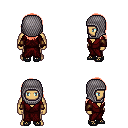
a pixel art fantasy rpg character, male body template, human, tanned skin, red robe, metal pants, red long hairstyle, chain hood, cloth bracers, ghillies, four views (front, back, left, right), 2x2 character sprite sheet, small pixel art, hard edges, no anti-aliasing